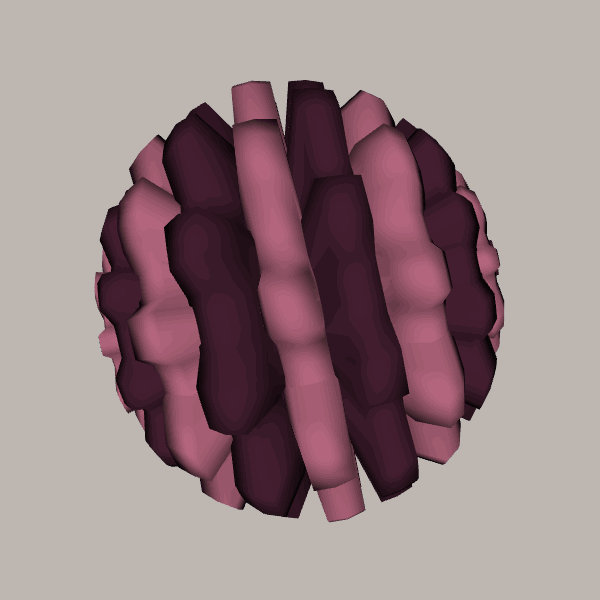
Background: light